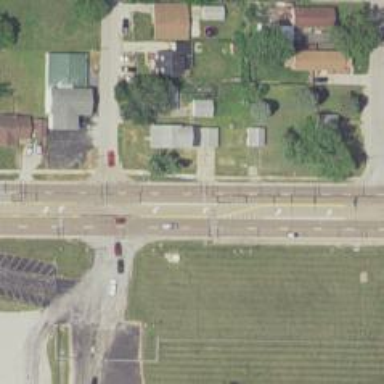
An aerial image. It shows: Secondary road with asphalt surface and sidewalk on the left.